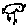
Label: bird